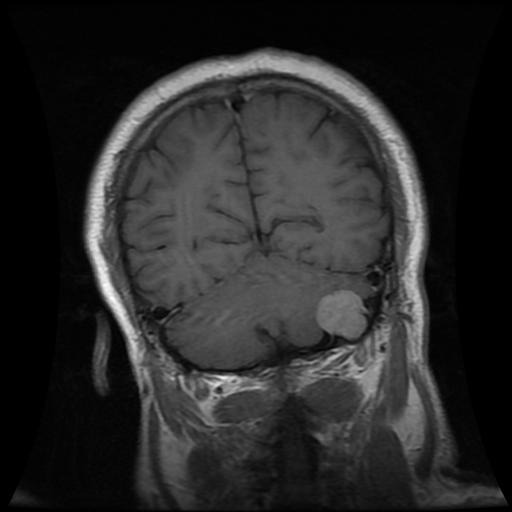
Label: meningioma